Interaction volume radius: 5 \u00c5
Interaction volume height: 10 \u00c5
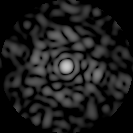
Disorder parameter: 0.9024